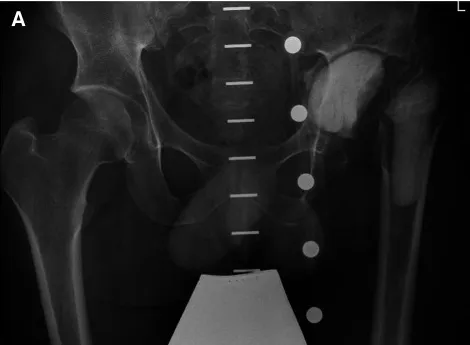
Pelvic x-rays (A,B) showing the customized cemented filler containing gentamicin, vancomycin and cefiderocol.
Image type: radiology (x_ray)